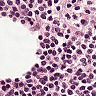
Metastatic tissue present: no